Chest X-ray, AP view. Patient: 53 years old, sex M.
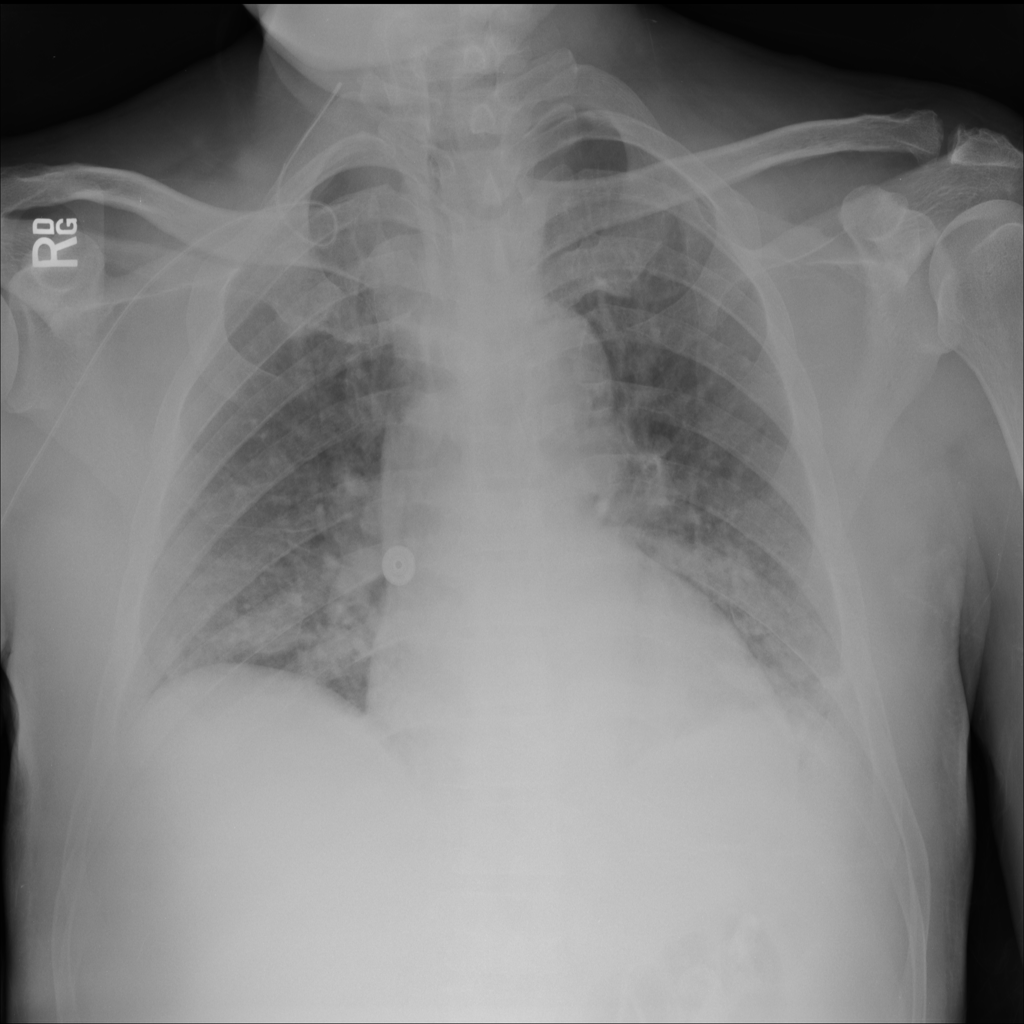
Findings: Atelectasis, Infiltration